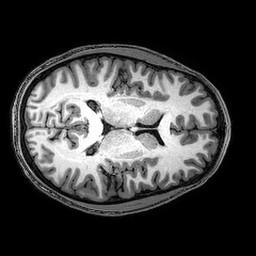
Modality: T1w
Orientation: axial
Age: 21
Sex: male
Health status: healthy
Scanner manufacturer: philips
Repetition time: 0.008259 s
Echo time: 0.0038 s